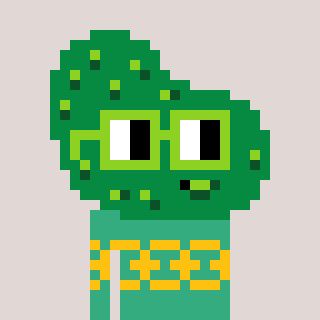
a pixel art character with square light green glasses, a pickle-shaped head and a teal-colored body on a warm background